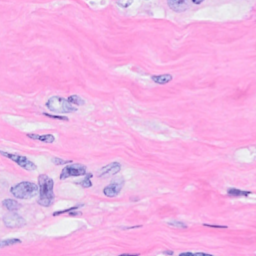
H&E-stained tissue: Breast